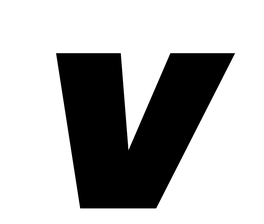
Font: Poppins-BlackItalic